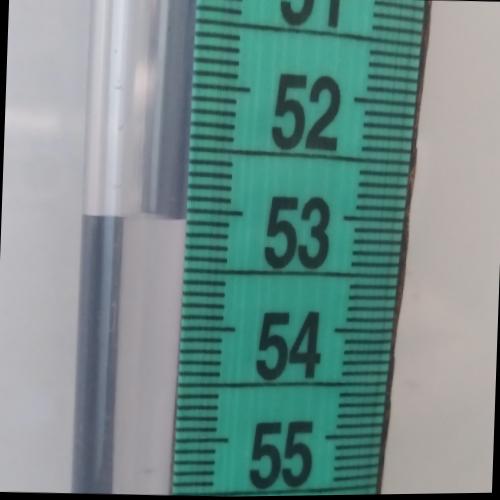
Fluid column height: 53.1 cm